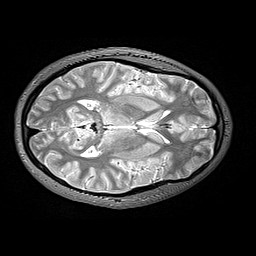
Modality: T2w
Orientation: axial
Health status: healthy
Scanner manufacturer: siemens
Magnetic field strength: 3 T
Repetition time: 4.8 s
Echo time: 0.458 s